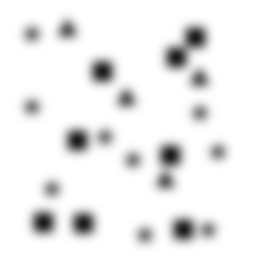
Squares: 8
Triangles: 4
Stars: 9
Total shapes: 21